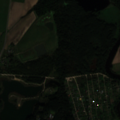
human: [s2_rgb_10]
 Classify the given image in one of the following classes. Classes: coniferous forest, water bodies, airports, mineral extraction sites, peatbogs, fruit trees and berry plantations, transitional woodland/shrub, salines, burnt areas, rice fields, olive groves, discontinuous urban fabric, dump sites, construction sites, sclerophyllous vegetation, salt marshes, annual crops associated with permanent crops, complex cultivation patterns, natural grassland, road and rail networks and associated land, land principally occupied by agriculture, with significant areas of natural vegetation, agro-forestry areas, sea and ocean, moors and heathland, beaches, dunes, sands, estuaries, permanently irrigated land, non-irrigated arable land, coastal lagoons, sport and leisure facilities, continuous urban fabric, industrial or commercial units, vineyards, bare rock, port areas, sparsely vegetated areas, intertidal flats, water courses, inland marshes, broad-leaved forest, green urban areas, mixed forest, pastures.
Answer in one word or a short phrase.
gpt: non-irrigated arable land, complex cultivation patterns, land principally occupied by agriculture, with significant areas of natural vegetation, broad-leaved forest, coniferous forest, mixed forest